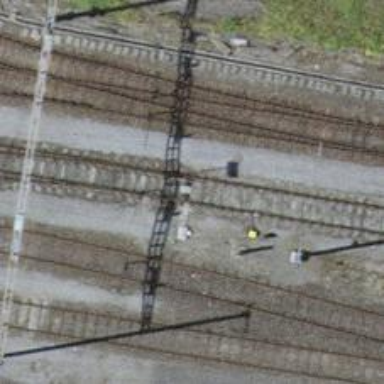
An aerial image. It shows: Railway switch.